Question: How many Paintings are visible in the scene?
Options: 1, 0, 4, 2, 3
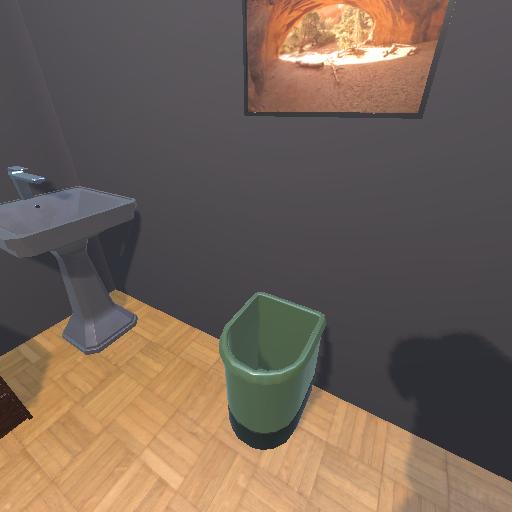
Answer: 1